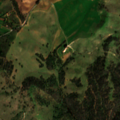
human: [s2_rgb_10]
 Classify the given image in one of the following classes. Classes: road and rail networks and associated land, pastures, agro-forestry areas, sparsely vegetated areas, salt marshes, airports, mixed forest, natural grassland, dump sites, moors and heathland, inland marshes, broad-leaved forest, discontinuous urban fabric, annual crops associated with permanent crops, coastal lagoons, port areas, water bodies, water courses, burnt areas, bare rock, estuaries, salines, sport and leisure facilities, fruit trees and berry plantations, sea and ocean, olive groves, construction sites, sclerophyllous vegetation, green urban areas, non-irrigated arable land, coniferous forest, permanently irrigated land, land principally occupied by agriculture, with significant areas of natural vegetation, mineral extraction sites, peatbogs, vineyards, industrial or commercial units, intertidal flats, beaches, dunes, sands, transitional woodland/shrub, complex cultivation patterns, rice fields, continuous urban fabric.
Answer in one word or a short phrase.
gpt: non-irrigated arable land, broad-leaved forest